Interaction volume radius: 10 \u00c5
Interaction volume height: 20 \u00c5
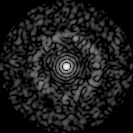
Disorder parameter: 0.8475